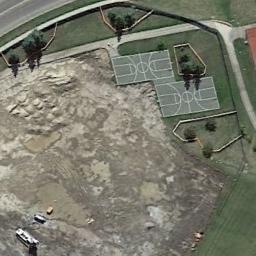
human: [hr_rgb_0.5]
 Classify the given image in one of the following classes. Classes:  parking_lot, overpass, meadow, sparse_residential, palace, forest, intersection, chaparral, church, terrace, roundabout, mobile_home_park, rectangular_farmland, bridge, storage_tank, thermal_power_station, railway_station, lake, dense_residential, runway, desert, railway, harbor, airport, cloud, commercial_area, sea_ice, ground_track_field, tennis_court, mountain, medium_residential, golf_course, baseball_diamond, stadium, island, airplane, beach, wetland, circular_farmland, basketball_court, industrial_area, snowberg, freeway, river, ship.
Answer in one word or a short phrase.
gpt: basketball_court